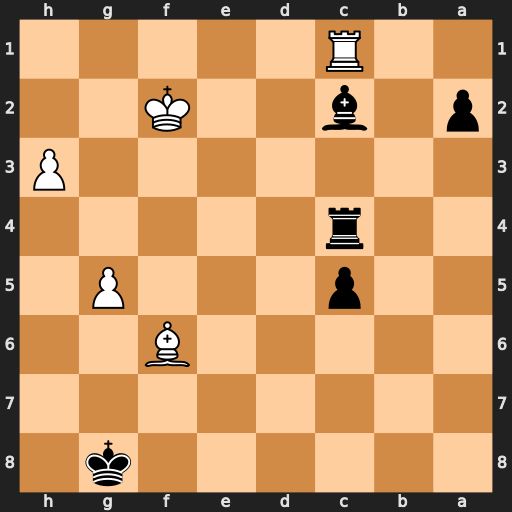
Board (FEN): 6k1/8/5B2/2p3P1/2r5/7P/p1b2K2/2R5
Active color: b
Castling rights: -
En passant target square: -
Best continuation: Rf4+ Ke3 Rxf6 gxf6 Bb1